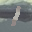
Label: 1